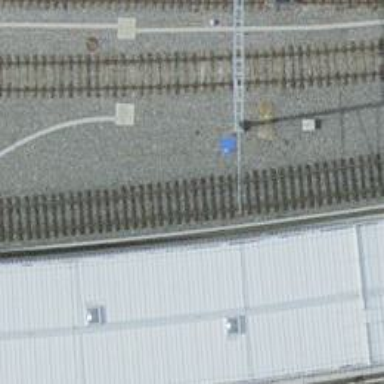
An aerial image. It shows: Close-up of railway platform edge.